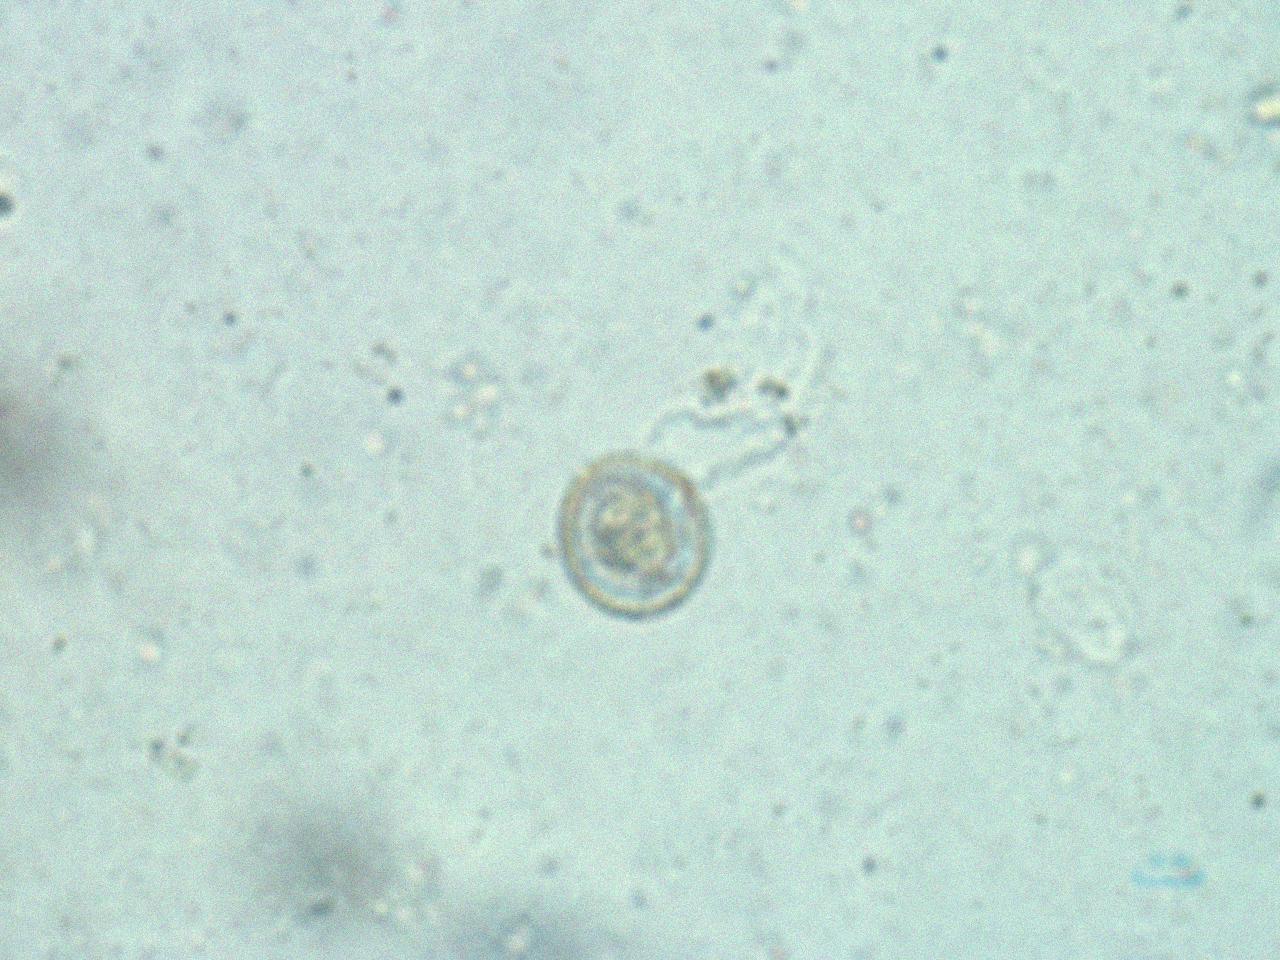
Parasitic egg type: Hymenolepis nana